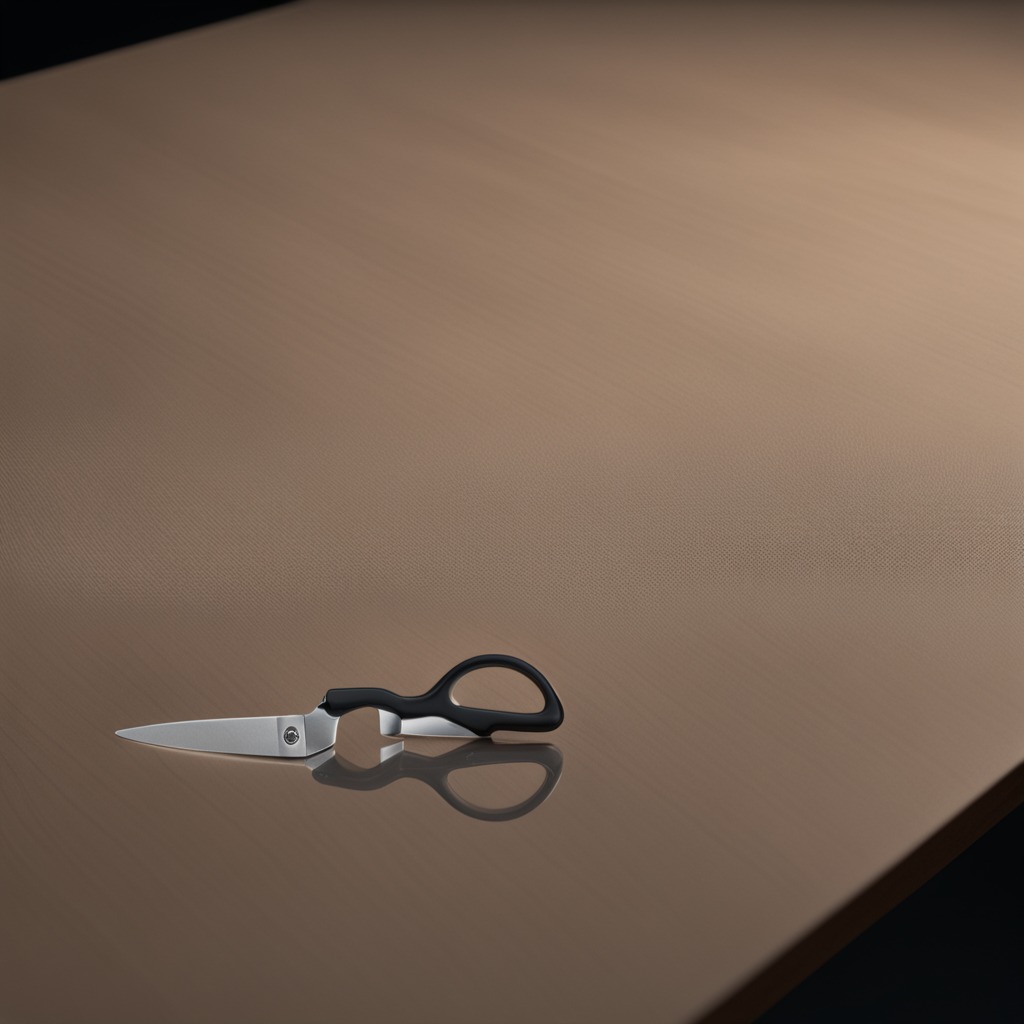
A scissor is lying on the wooden table.